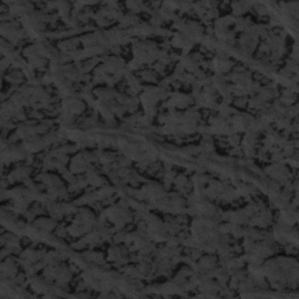
Label: frost